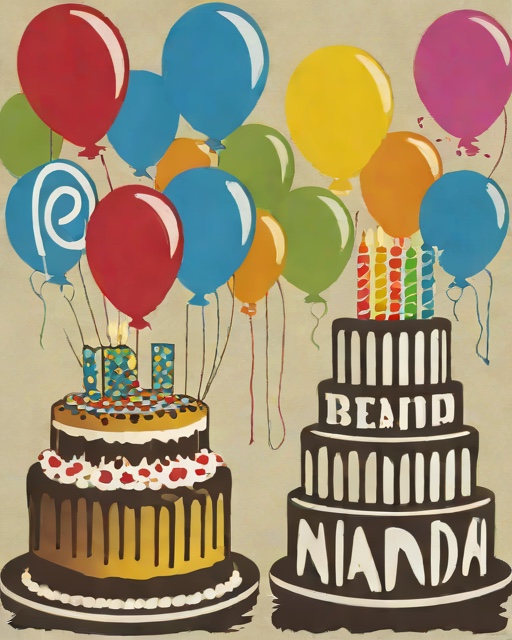
Category: Birthday